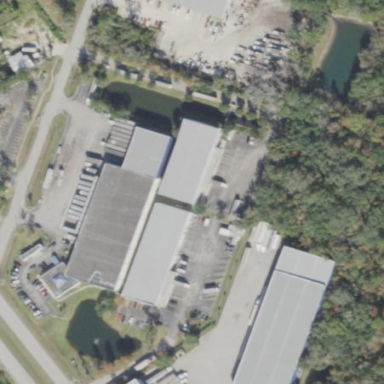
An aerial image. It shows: Industrial area featuring warehouse.